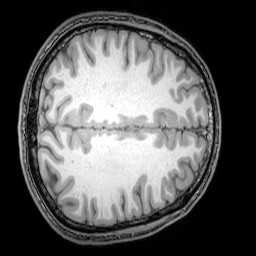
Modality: T1w
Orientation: axial
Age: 23
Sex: male
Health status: healthy
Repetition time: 0.081 s
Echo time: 0.037 s